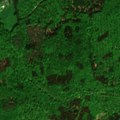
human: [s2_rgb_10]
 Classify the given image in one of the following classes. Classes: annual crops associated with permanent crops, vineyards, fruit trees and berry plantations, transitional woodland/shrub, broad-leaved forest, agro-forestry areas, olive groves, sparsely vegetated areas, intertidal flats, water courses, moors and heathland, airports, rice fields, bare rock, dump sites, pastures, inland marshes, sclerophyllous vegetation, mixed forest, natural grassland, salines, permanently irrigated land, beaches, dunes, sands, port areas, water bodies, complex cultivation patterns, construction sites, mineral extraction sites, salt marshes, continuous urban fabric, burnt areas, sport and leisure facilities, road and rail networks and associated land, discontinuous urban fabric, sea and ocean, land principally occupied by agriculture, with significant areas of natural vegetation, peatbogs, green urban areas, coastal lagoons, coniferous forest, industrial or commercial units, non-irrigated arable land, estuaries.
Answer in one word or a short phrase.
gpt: industrial or commercial units, broad-leaved forest, mixed forest